Question:
how can i hide empty area if i has empty content of tab?
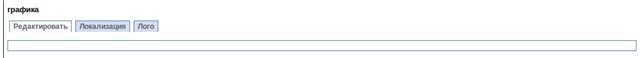
Answer: The empty area is the result of the default CSS that the Yii 'CTabView' uses. Specifically, this CSS from 'web/js/source/jquery.yiitab.js' in the Yii sources:
'''
.yiiTab div.view
{
border-left: 1px solid #4F81BD;
border-right: 1px solid #4F81BD;
border-bottom: 1px solid #4F81BD;
padding: 8px;
margin: 0;
}
'''
You can see this for yourself if you do not include any CSS at all, in which case the tabs will be displayed without any styles:
'''
$this->widget('CTabView', array('tabs'=> $tabs, 'cssFile' => false));
'''
The best solution would be to derive your own widget 'CustomTabView' from 'CTabView', and override the <URL> method like this:
'''
protected function renderBody()
{
foreach($this->tabs as $id=>$tab)
{
$inactive=$id!==$this->activeTab?' style="display:none"' : '';
$empty = $this->isEmptyTab($tab) ? ' empty' : '';
echo "<div class="view{$empty}" id="{$id}"{$inactive}>
";
if(isset($tab['content']))
echo $tab['content'];
else if(isset($tab['view']))
{
if(isset($tab['data']))
{
if(is_array($this->viewData))
$data=array_merge($this->viewData, $tab['data']);
else
$data=$tab['data'];
}
else
$data=$this->viewData;
$this->getController()->renderPartial($tab['view'], $data);
}
echo "</div><!-- {$id} -->
";
}
}
'''
Then you need an 'isEmptyTab' method. This one will work for tabs which have their content set manually by you. If that's not good enough, extend it as you require:
'''
private function isTabEmpty($tab)
{
if(isset($tab['content']) && $tab['content'] == '')
{
return true;
}
return false;
}
'''
Finally, you need some CSS to make your empty tabs appear differently, for example:
'''
.yiiTab div.view.empty
{
border: none;
padding: 0;
margin: 0;
}
'''